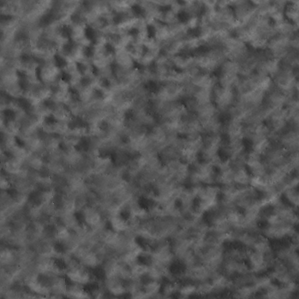
Label: non_frost